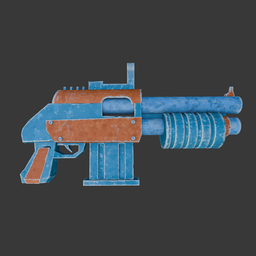
Label: tools